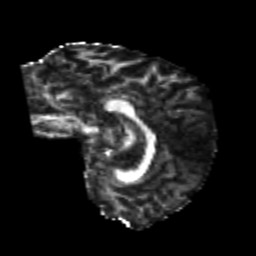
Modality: FA
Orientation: sagittal
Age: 24
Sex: male
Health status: healthy
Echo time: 0.074 s